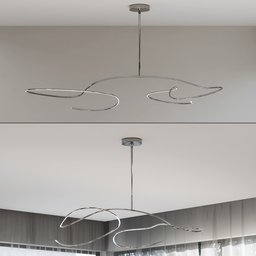
Label: lighting